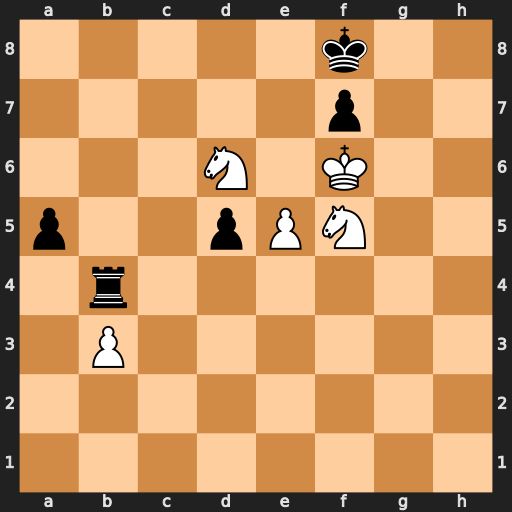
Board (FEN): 5k2/5p2/3N1K2/p2pPN2/1r6/1P6/8/8
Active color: w
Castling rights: -
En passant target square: -
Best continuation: Nxf7 Rxb3 e6 Rb7 Ne5